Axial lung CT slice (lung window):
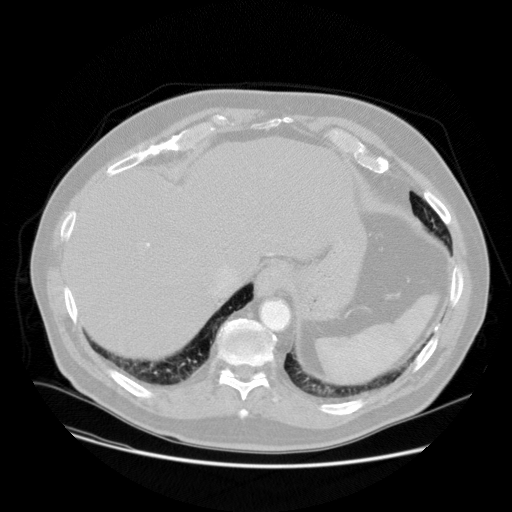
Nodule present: no